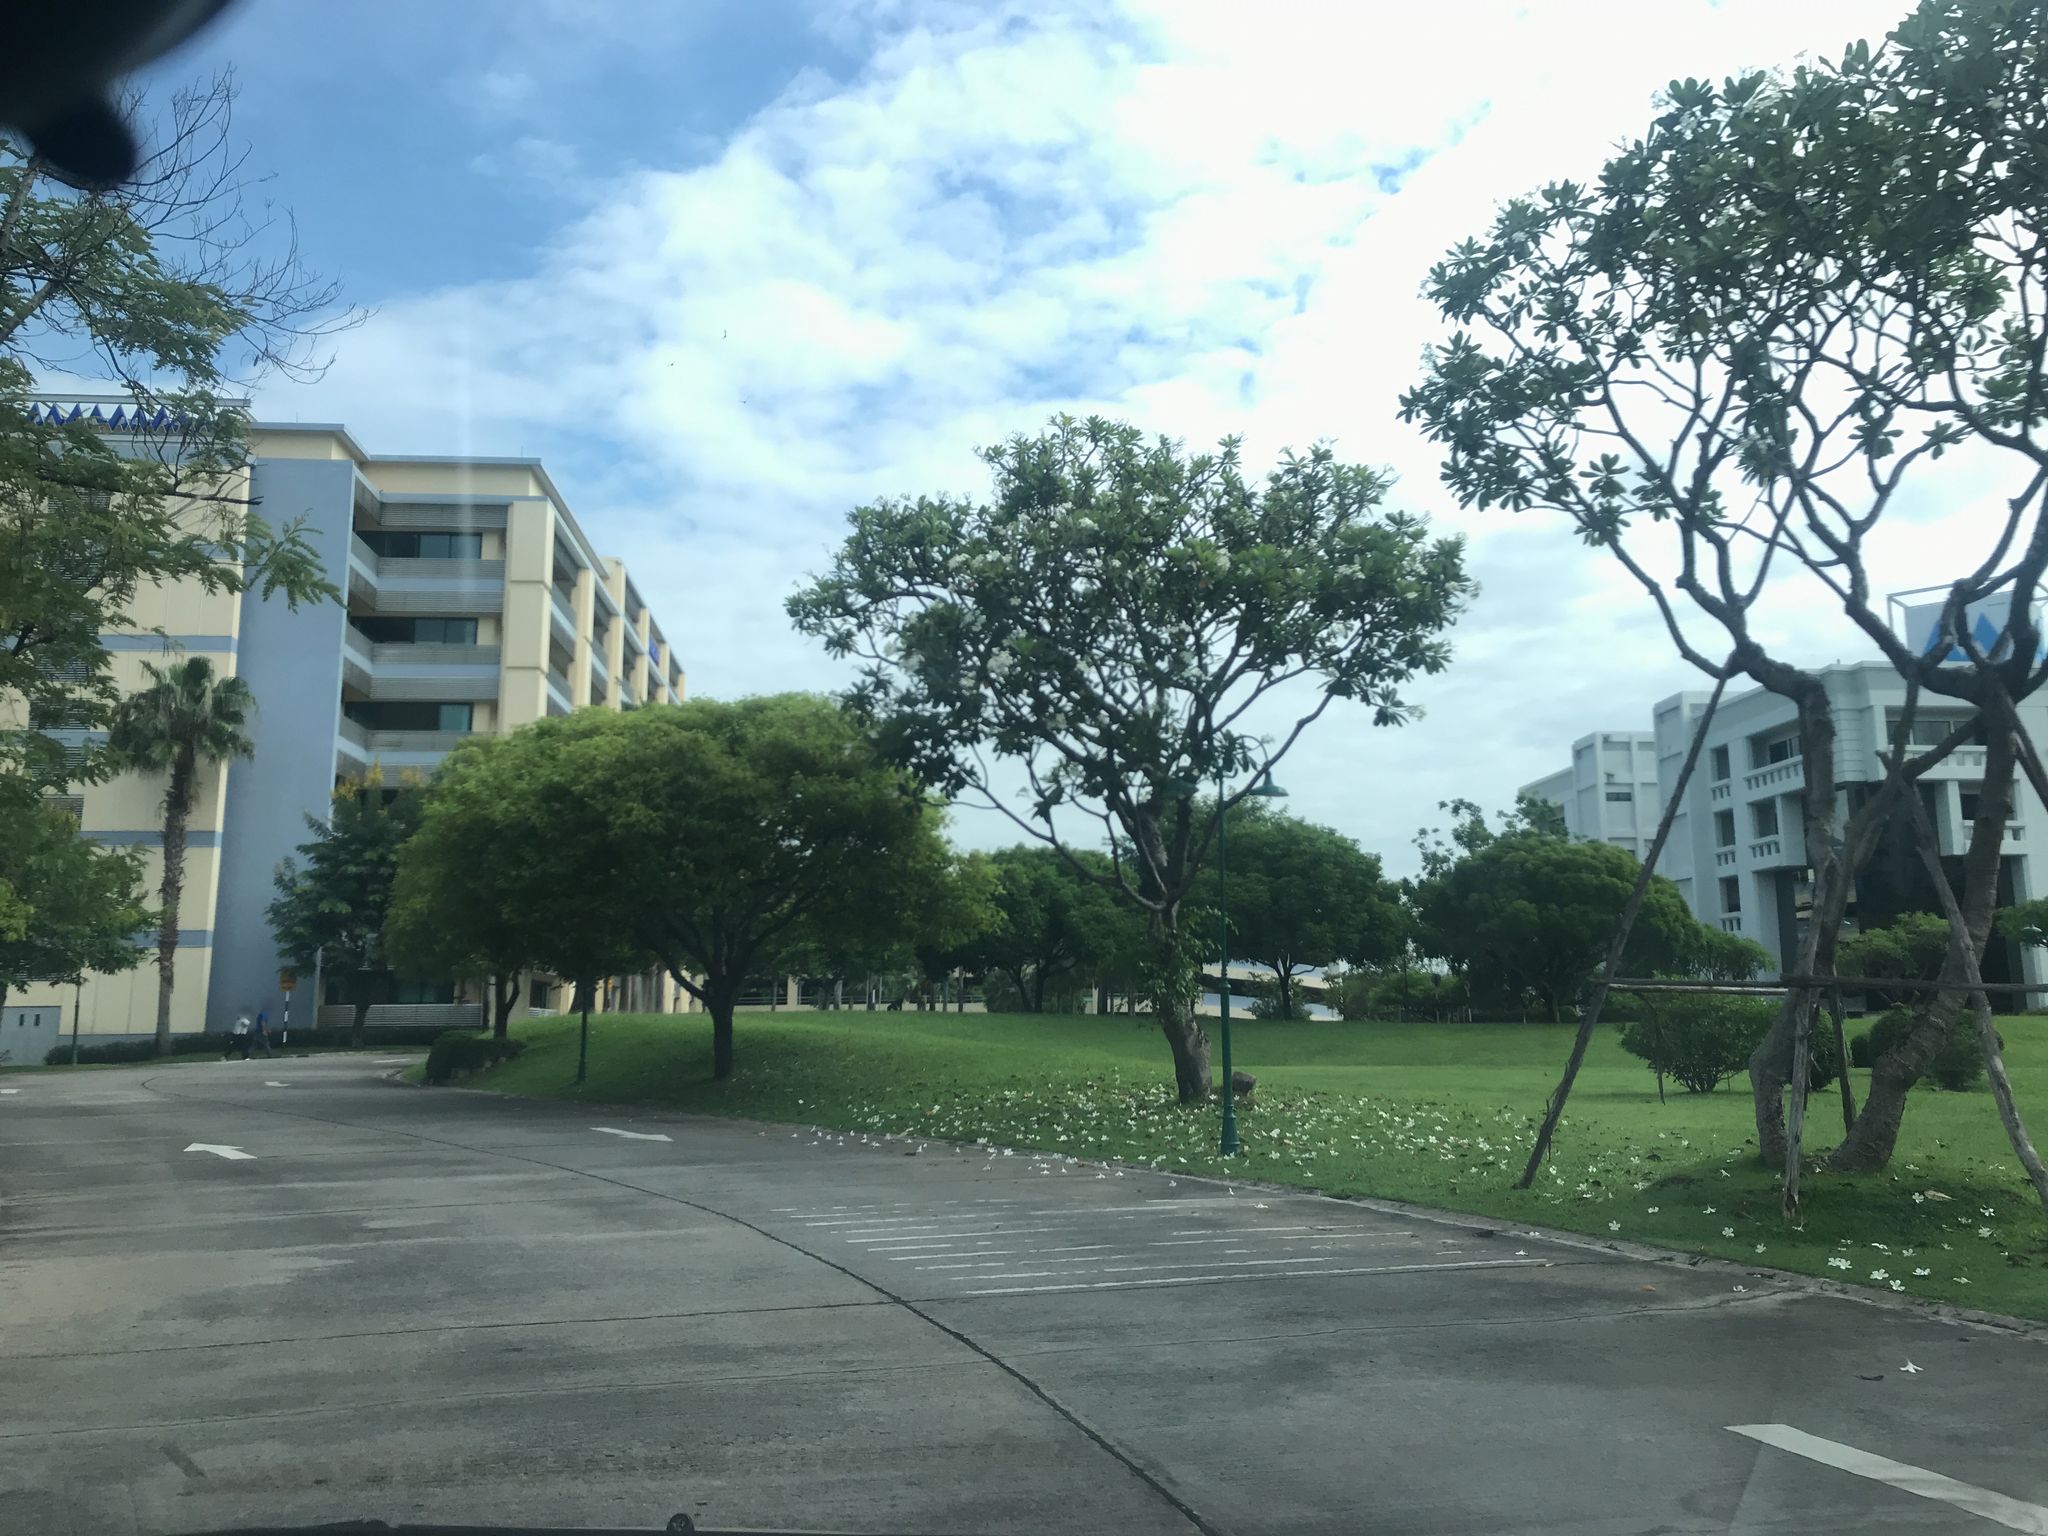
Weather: cloudy
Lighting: day
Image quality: good
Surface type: walking surface
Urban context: semi-dense urban cluster
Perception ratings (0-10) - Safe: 8.46, Lively: 7.81, Beautiful: 8.78, Boring: 5.09, Depressing: 5, Wealthy: 7.56